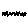
Label: zigzag